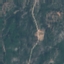
Land use / land cover: HerbaceousVegetation